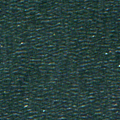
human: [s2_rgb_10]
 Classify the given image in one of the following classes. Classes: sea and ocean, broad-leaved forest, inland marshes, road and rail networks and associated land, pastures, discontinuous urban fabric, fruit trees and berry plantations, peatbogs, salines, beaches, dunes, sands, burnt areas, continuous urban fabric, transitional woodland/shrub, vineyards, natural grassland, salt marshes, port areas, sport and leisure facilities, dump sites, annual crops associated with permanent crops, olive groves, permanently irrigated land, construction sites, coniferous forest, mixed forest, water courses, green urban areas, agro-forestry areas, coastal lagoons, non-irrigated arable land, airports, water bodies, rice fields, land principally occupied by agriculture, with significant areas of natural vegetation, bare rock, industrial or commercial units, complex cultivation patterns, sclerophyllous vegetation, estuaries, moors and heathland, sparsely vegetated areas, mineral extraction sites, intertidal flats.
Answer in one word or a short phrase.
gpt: sea and ocean